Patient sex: M
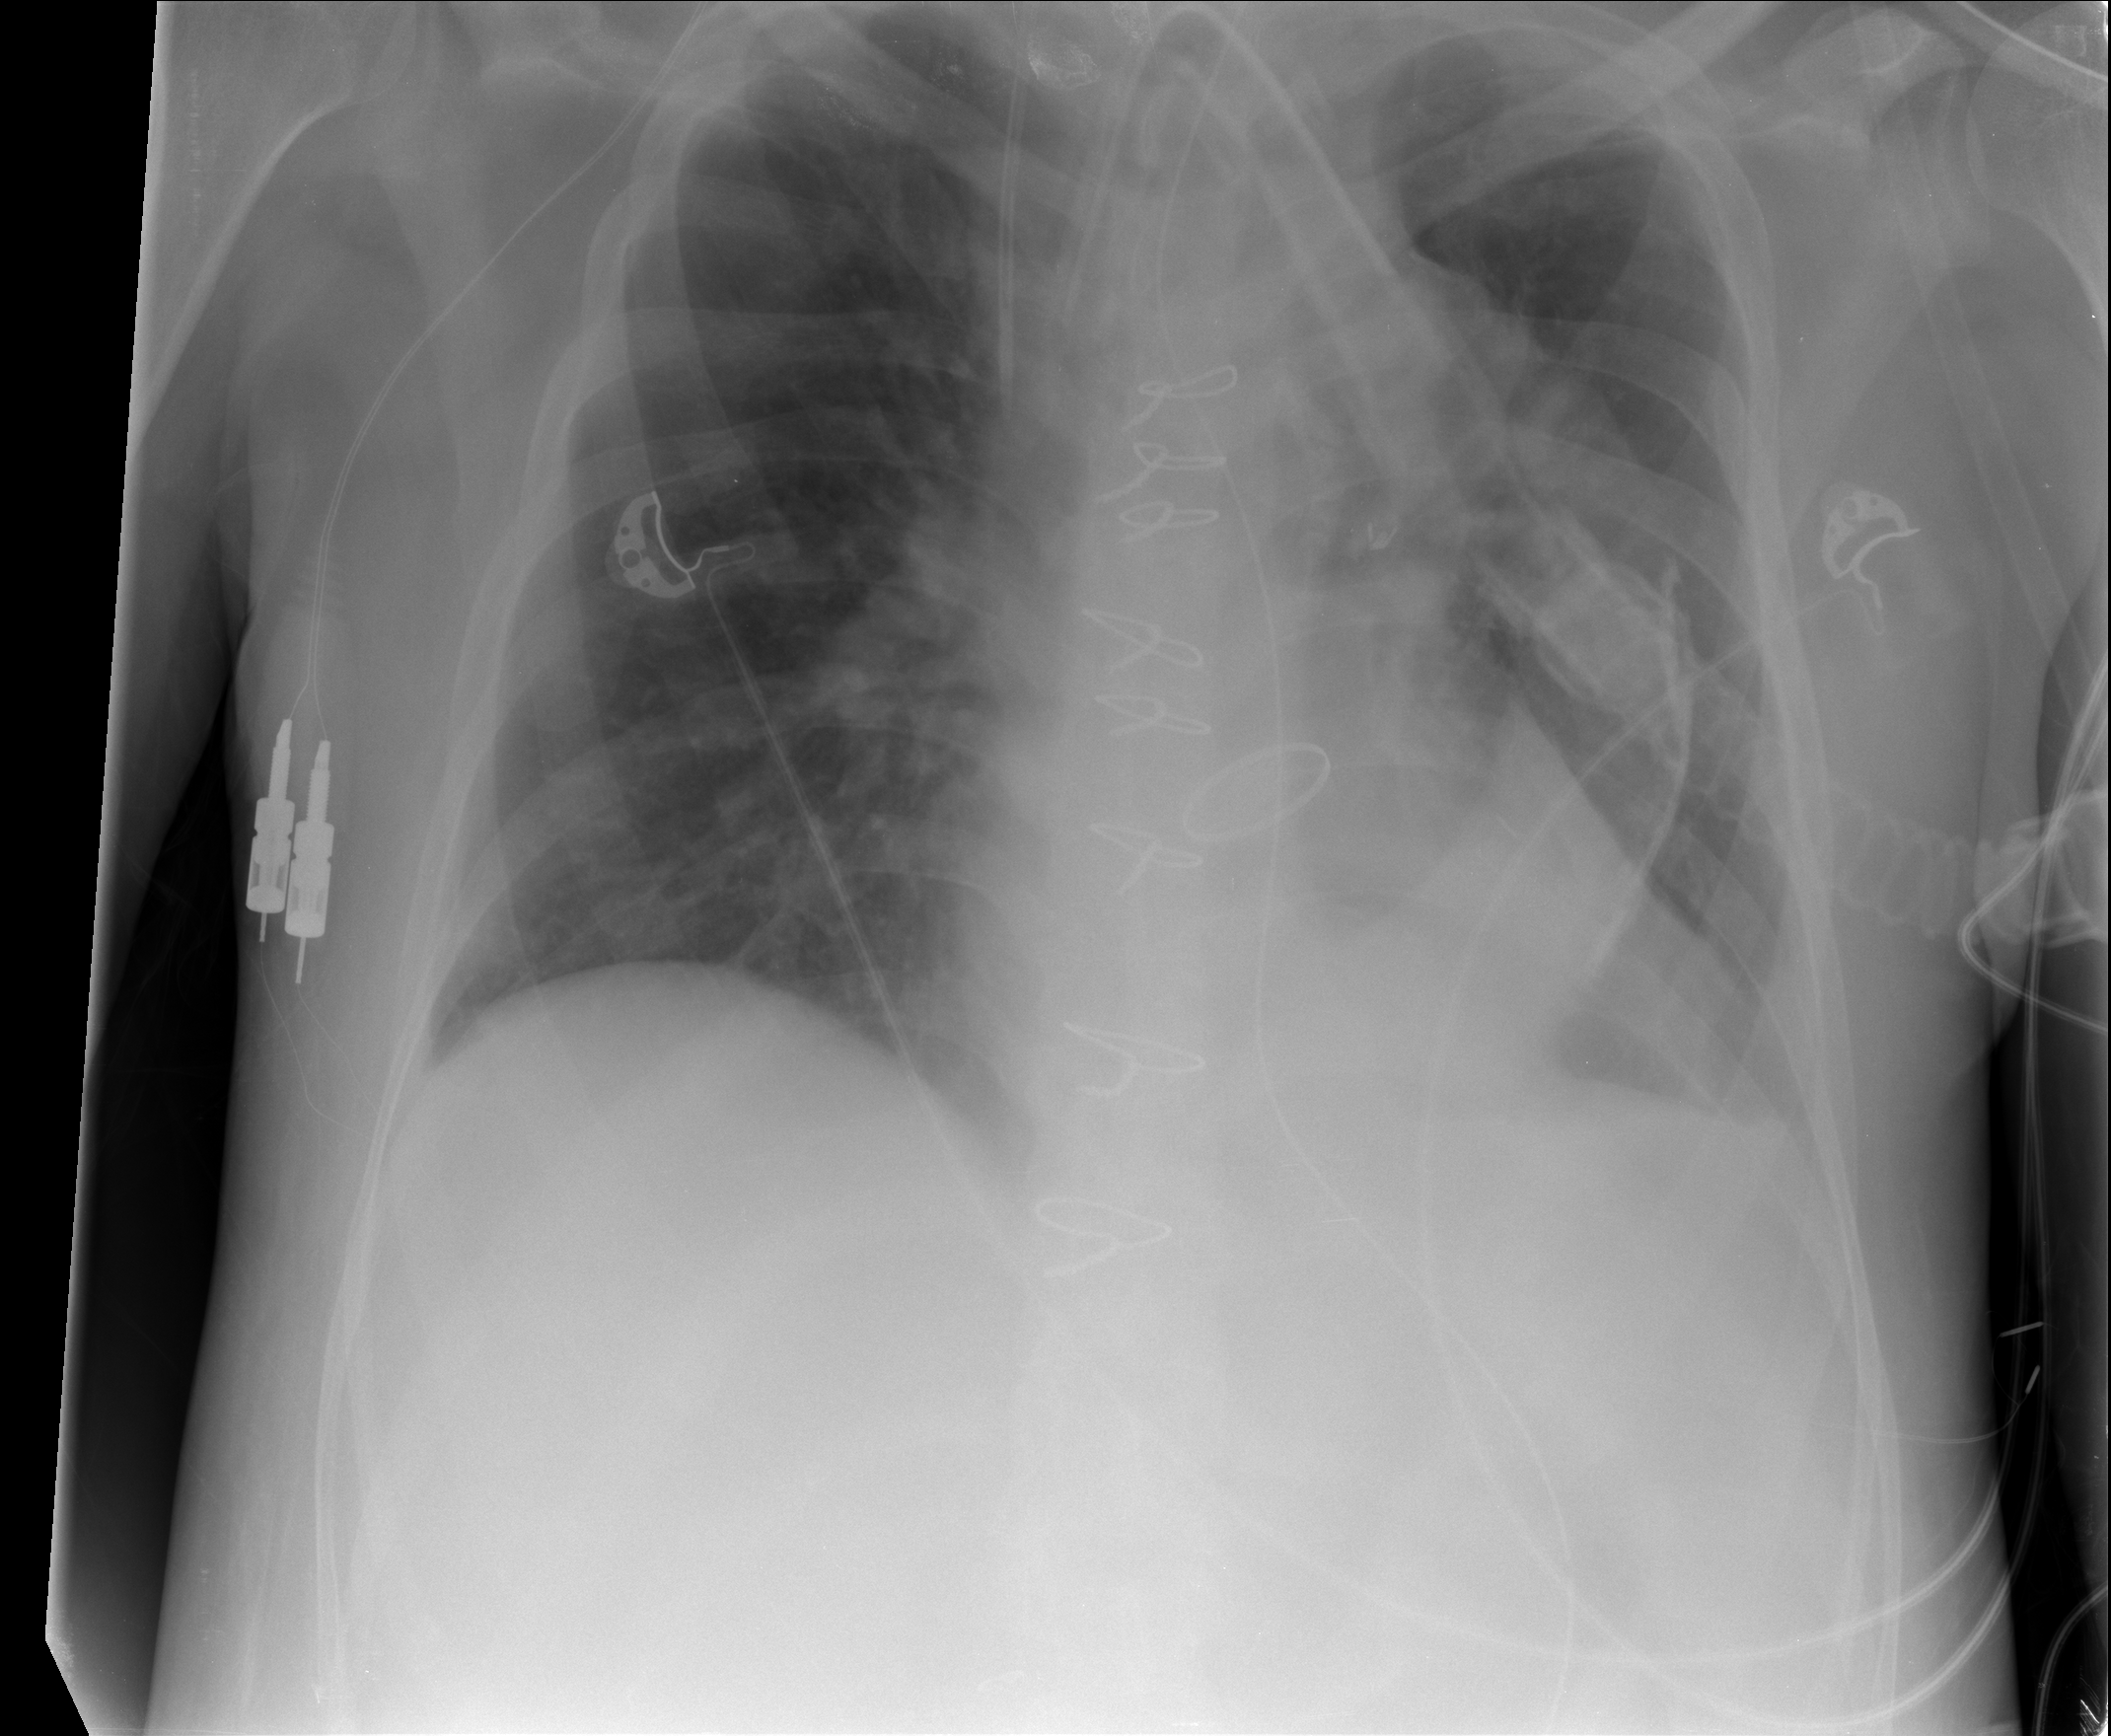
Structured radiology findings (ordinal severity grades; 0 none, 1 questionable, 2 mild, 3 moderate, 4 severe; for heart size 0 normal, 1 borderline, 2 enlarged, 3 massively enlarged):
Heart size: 0
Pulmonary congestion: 1
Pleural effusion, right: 0
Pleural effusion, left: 2
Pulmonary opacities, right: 0
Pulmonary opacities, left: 1
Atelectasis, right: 0
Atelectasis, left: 2